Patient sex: M
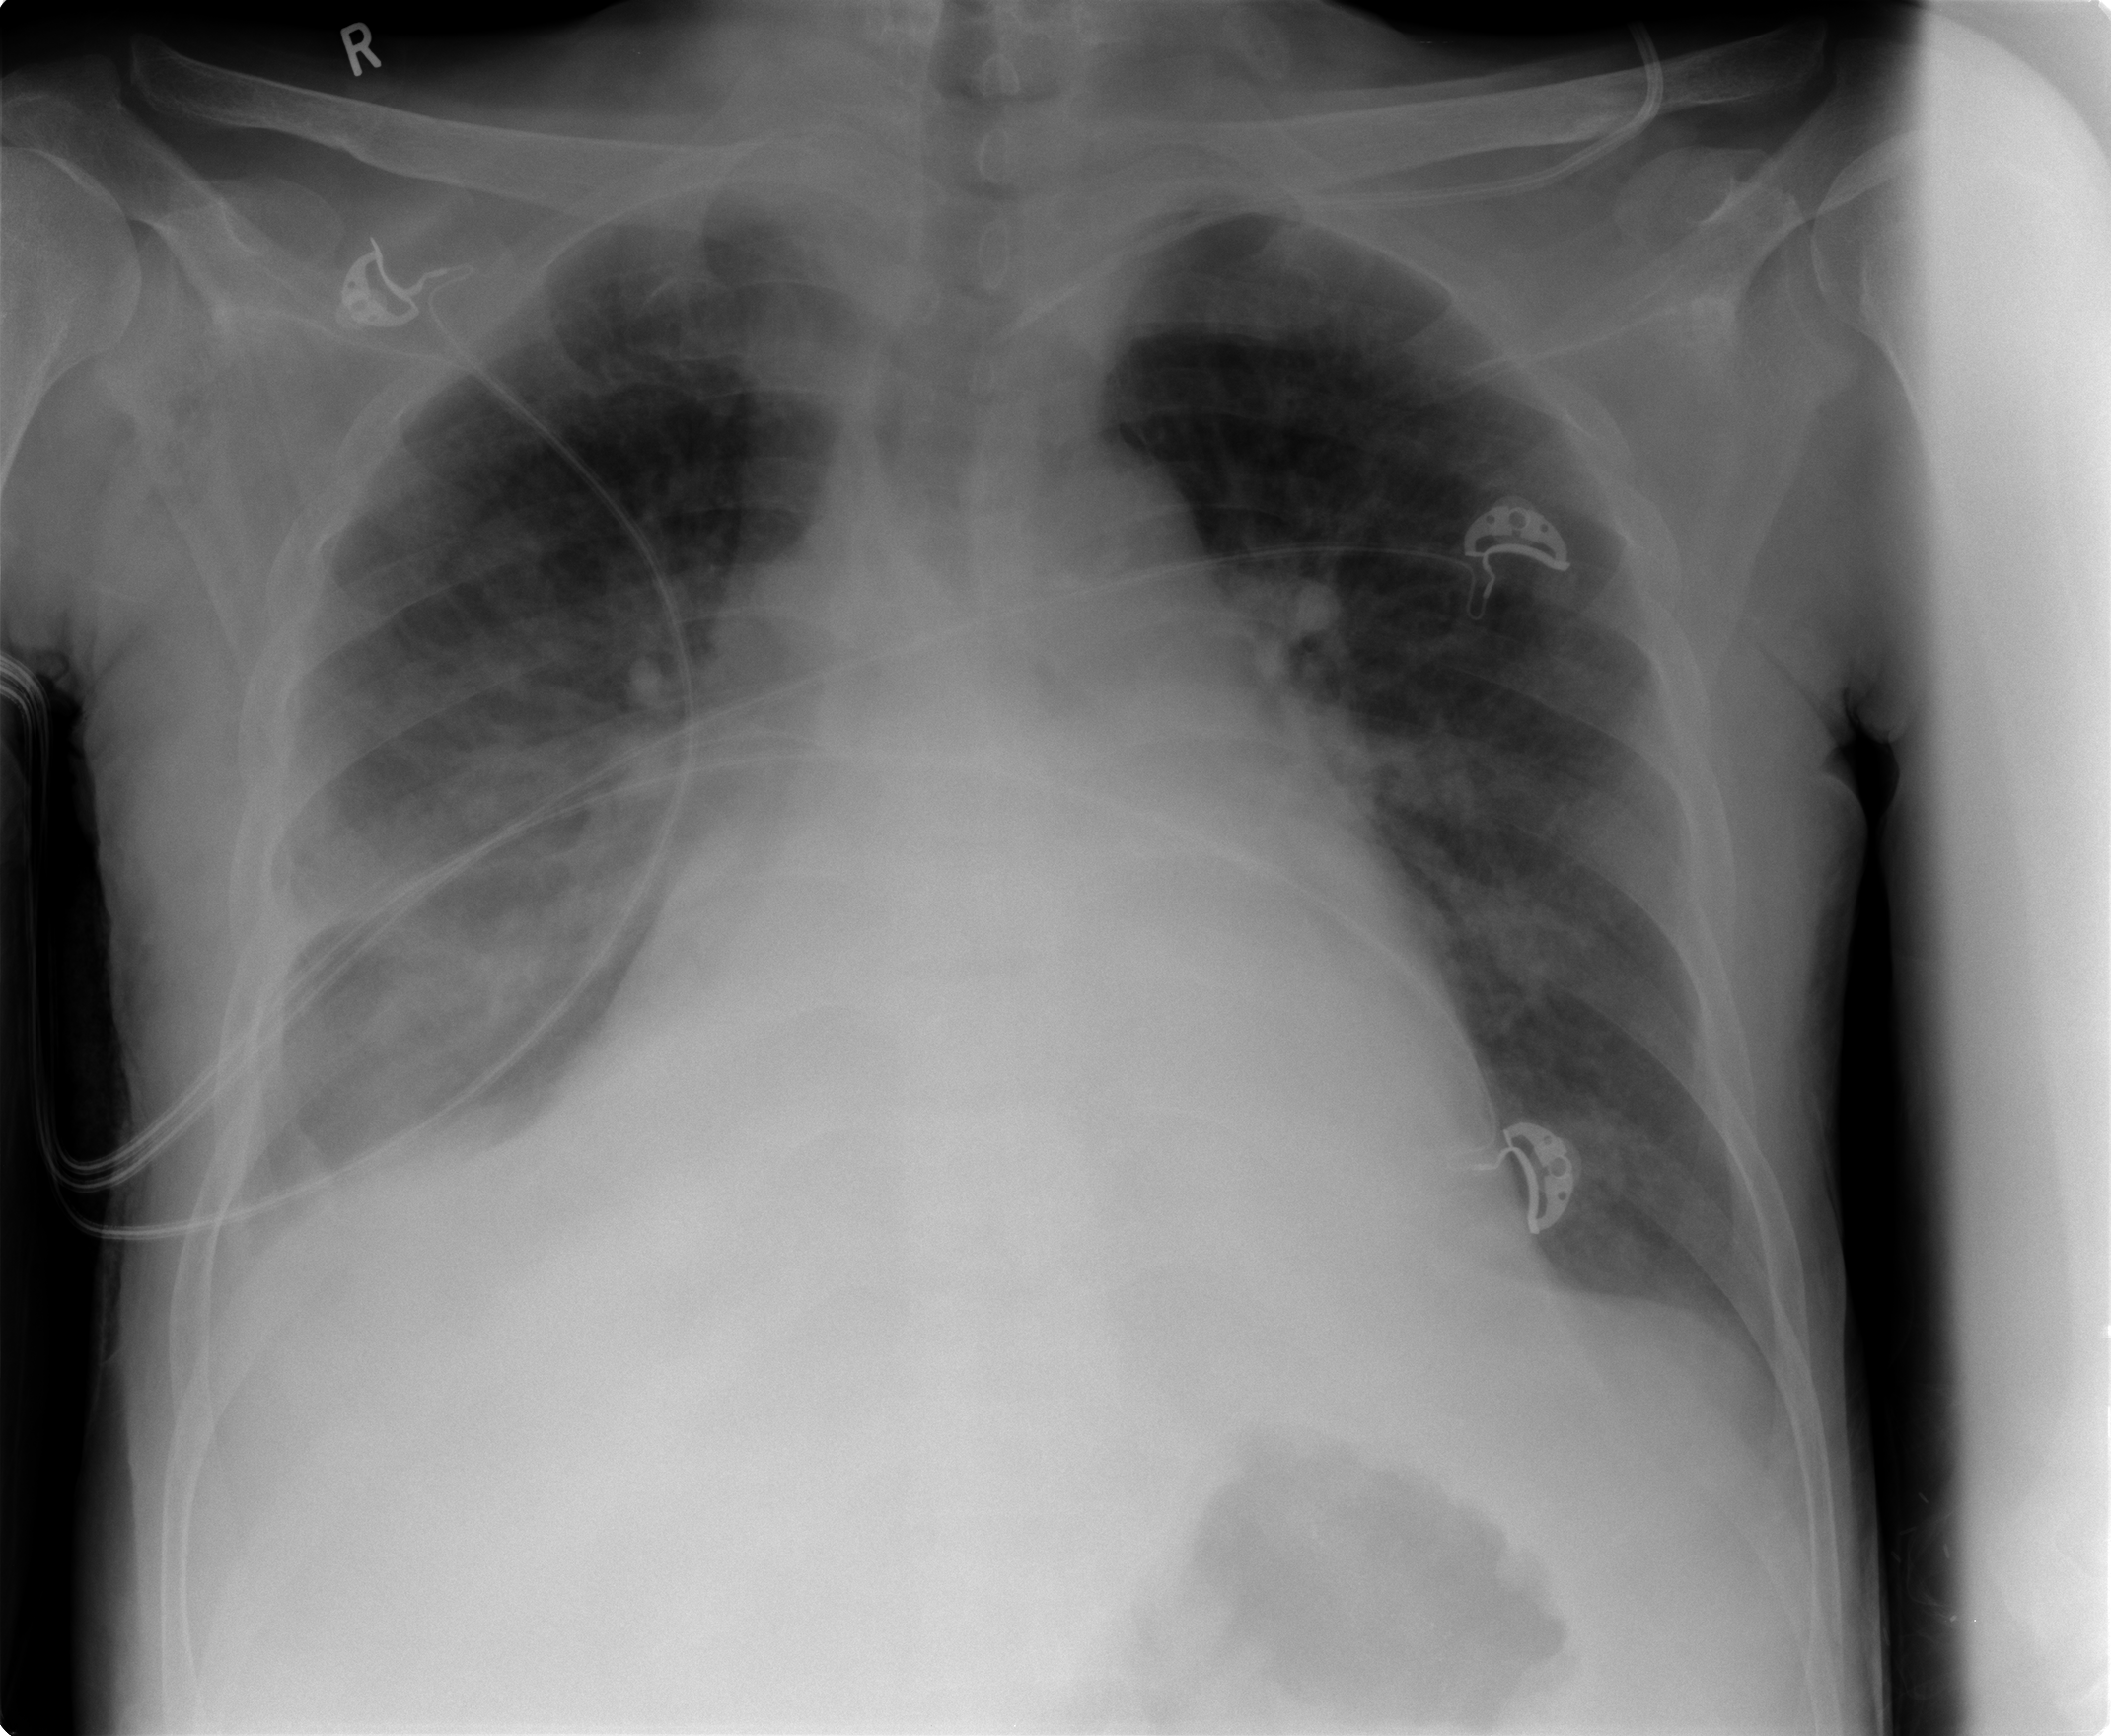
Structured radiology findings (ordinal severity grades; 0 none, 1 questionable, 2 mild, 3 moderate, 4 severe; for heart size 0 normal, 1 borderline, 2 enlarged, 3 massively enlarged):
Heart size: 2
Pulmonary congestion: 1
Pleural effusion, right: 2
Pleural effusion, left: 0
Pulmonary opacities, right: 2
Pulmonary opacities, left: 0
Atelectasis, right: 2
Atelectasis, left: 0